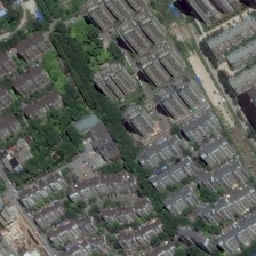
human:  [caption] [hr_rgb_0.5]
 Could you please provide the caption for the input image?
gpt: the residence surrounded by so many dark green plants.

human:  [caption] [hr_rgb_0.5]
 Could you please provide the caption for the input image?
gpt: There are many dark green plants around the house.

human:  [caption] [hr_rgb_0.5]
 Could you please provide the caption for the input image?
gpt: Houses surrounded by many dark green plants.

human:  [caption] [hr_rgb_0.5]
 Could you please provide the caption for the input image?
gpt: There are so many dark green plants around the house.

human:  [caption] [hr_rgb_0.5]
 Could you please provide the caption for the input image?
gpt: There is a green tree